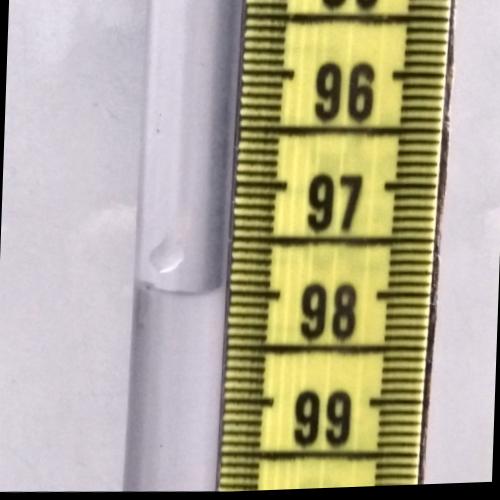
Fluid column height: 98.0 cm